Question: I have a data frame (Catcher2) using scraped data. For the 'MarketValue' column I would just like the prices of each person e.g. 40,00 Mill. EUR
I have tried to use 'gsub()' but I cannot remove all the information past the 'EUR'. There is also the issue that the dates varying between the players. Is there some code I can use to run through the whole data frame rather than a code line for each date?

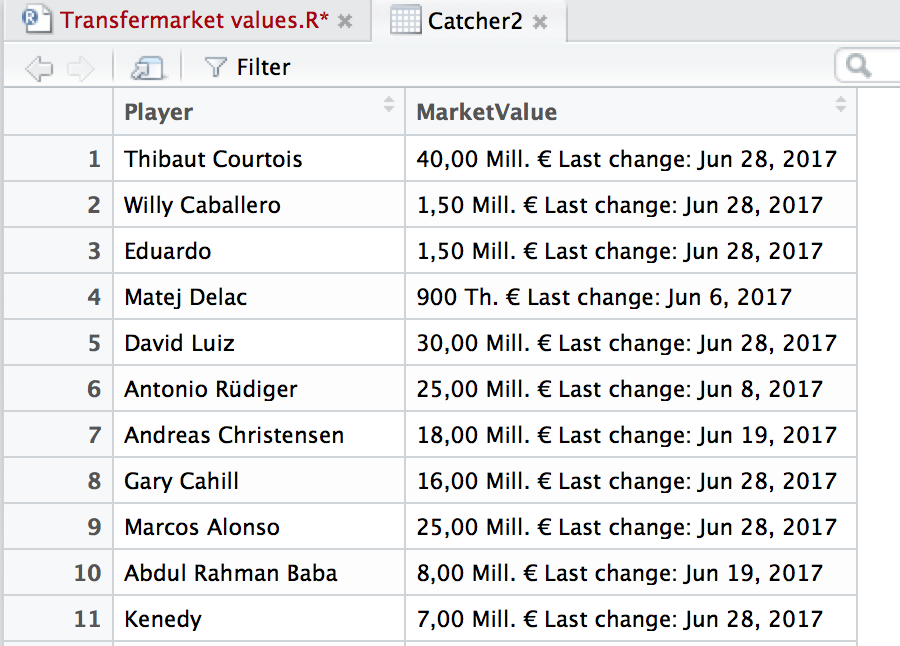
Answer: You can use 'sub' function with the following code:
'''
x <- "40,00 Mill. EUR Last change"
sub("\EUR.*", "EUR", x)
[1] "40,00 Mill. EUR"
'''